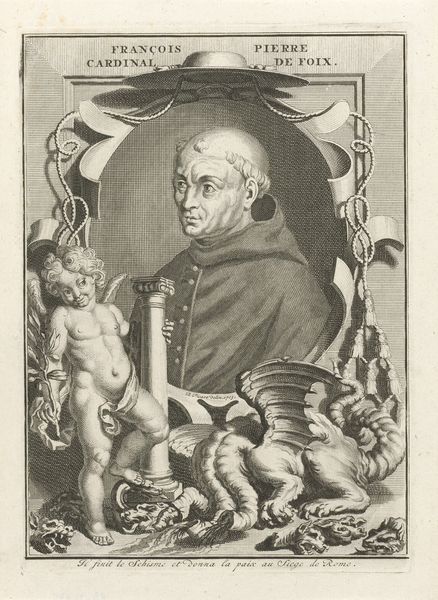
Titel: Portret van Pierre de Foix
Künstler: Bernard Picart
Standort: Amsterdam
Institution: Rijksmuseum
Schlagwörter: blätter, kopf, hut, hüte, kopfbedeckungen, köpfe, säule, mütze, mützen, geköpft, halten, rahmen, bild, portrait, porträt, locken, putte, putto, kopfbedeckung, zweig, stich, lockig, text, kardinal, halbprofil, kupferstich, drache, hydra, wurm, lindwurm, gelockt, kardinalshut, gewürm, schelmisch